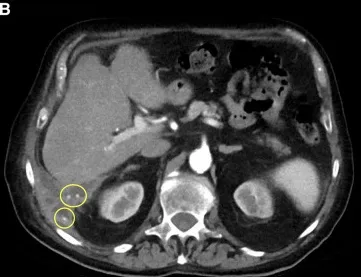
Computed tomography (CT) scan and intraoperative shot of the subhepatic abscess. (B,C) Subhepatic abscess in transverse and sagittal sections in CT scan, the lost gallstones are marked.
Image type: radiology (ct)